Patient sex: M
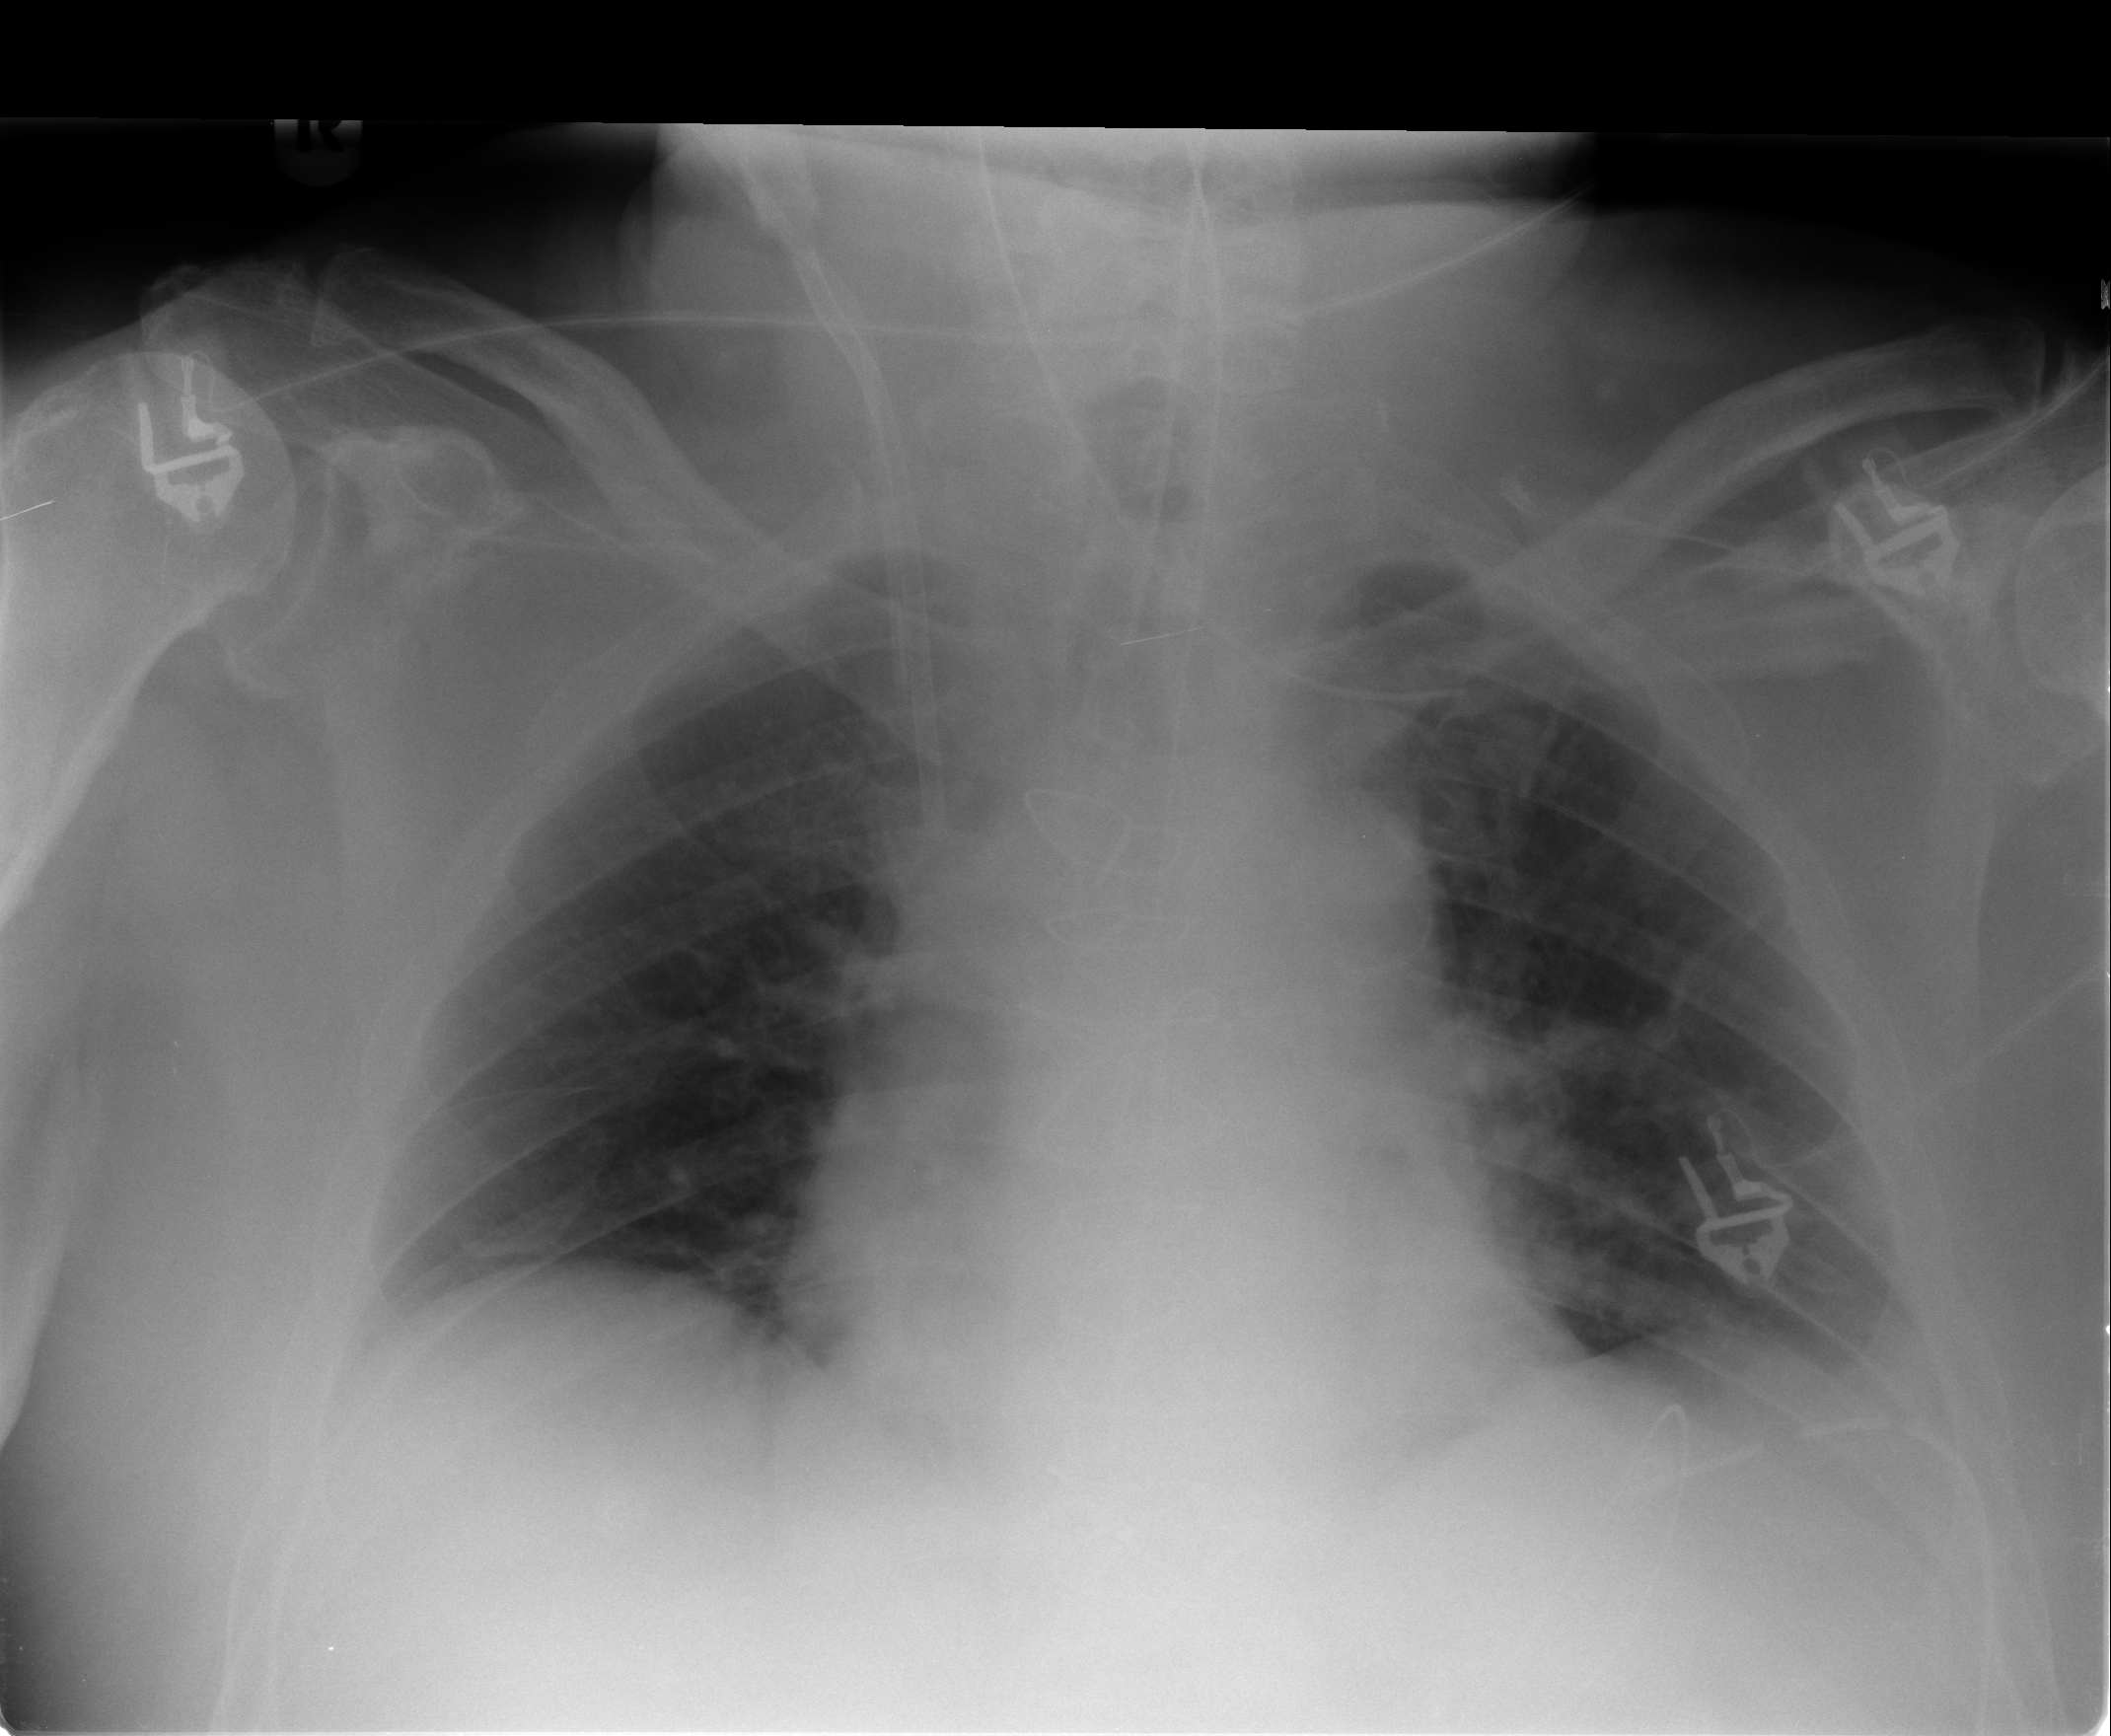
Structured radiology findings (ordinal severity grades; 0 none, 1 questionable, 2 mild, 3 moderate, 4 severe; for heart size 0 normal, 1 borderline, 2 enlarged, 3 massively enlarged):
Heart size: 1
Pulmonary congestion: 2
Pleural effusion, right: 0
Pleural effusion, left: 2
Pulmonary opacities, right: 0
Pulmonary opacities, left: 0
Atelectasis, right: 0
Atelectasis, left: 2